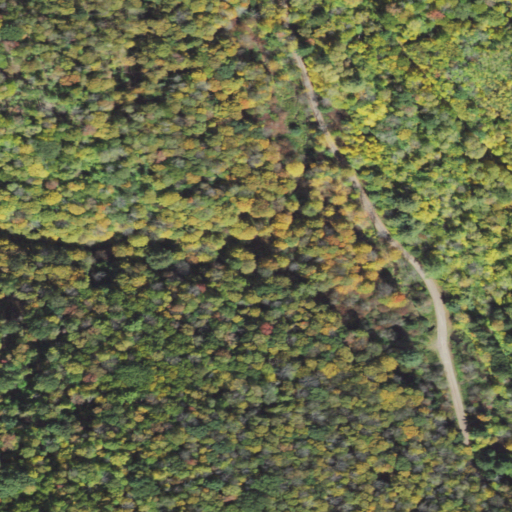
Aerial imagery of valley in Pennsylvania named Dry Hollow containing deciduous forest, open development, grassland, and mixed forest